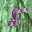
Label: 5